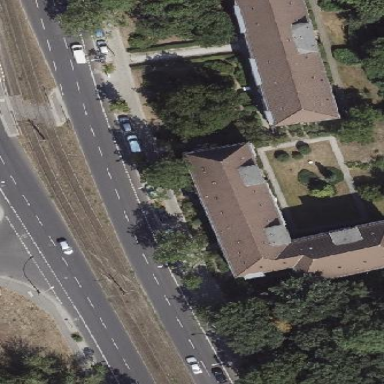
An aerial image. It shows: Apartment building with hipped roof.